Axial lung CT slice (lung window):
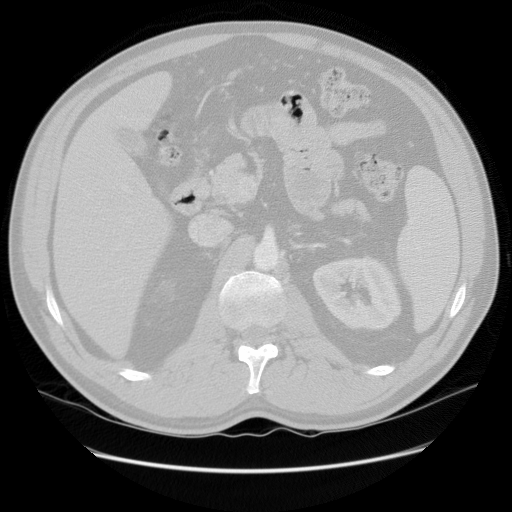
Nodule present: no